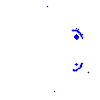
Particle: electron